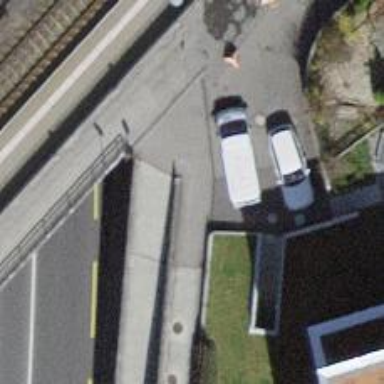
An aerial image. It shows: Tunnel footway.